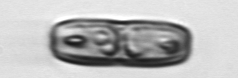
Label: Ephemera